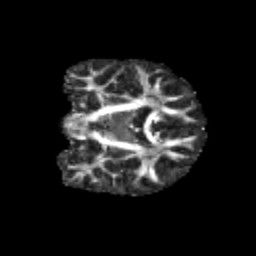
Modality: FA
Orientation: coronal
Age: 9
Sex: male
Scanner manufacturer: siemens
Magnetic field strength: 3 T
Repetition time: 3.8 s
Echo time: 0.07 s